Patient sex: M
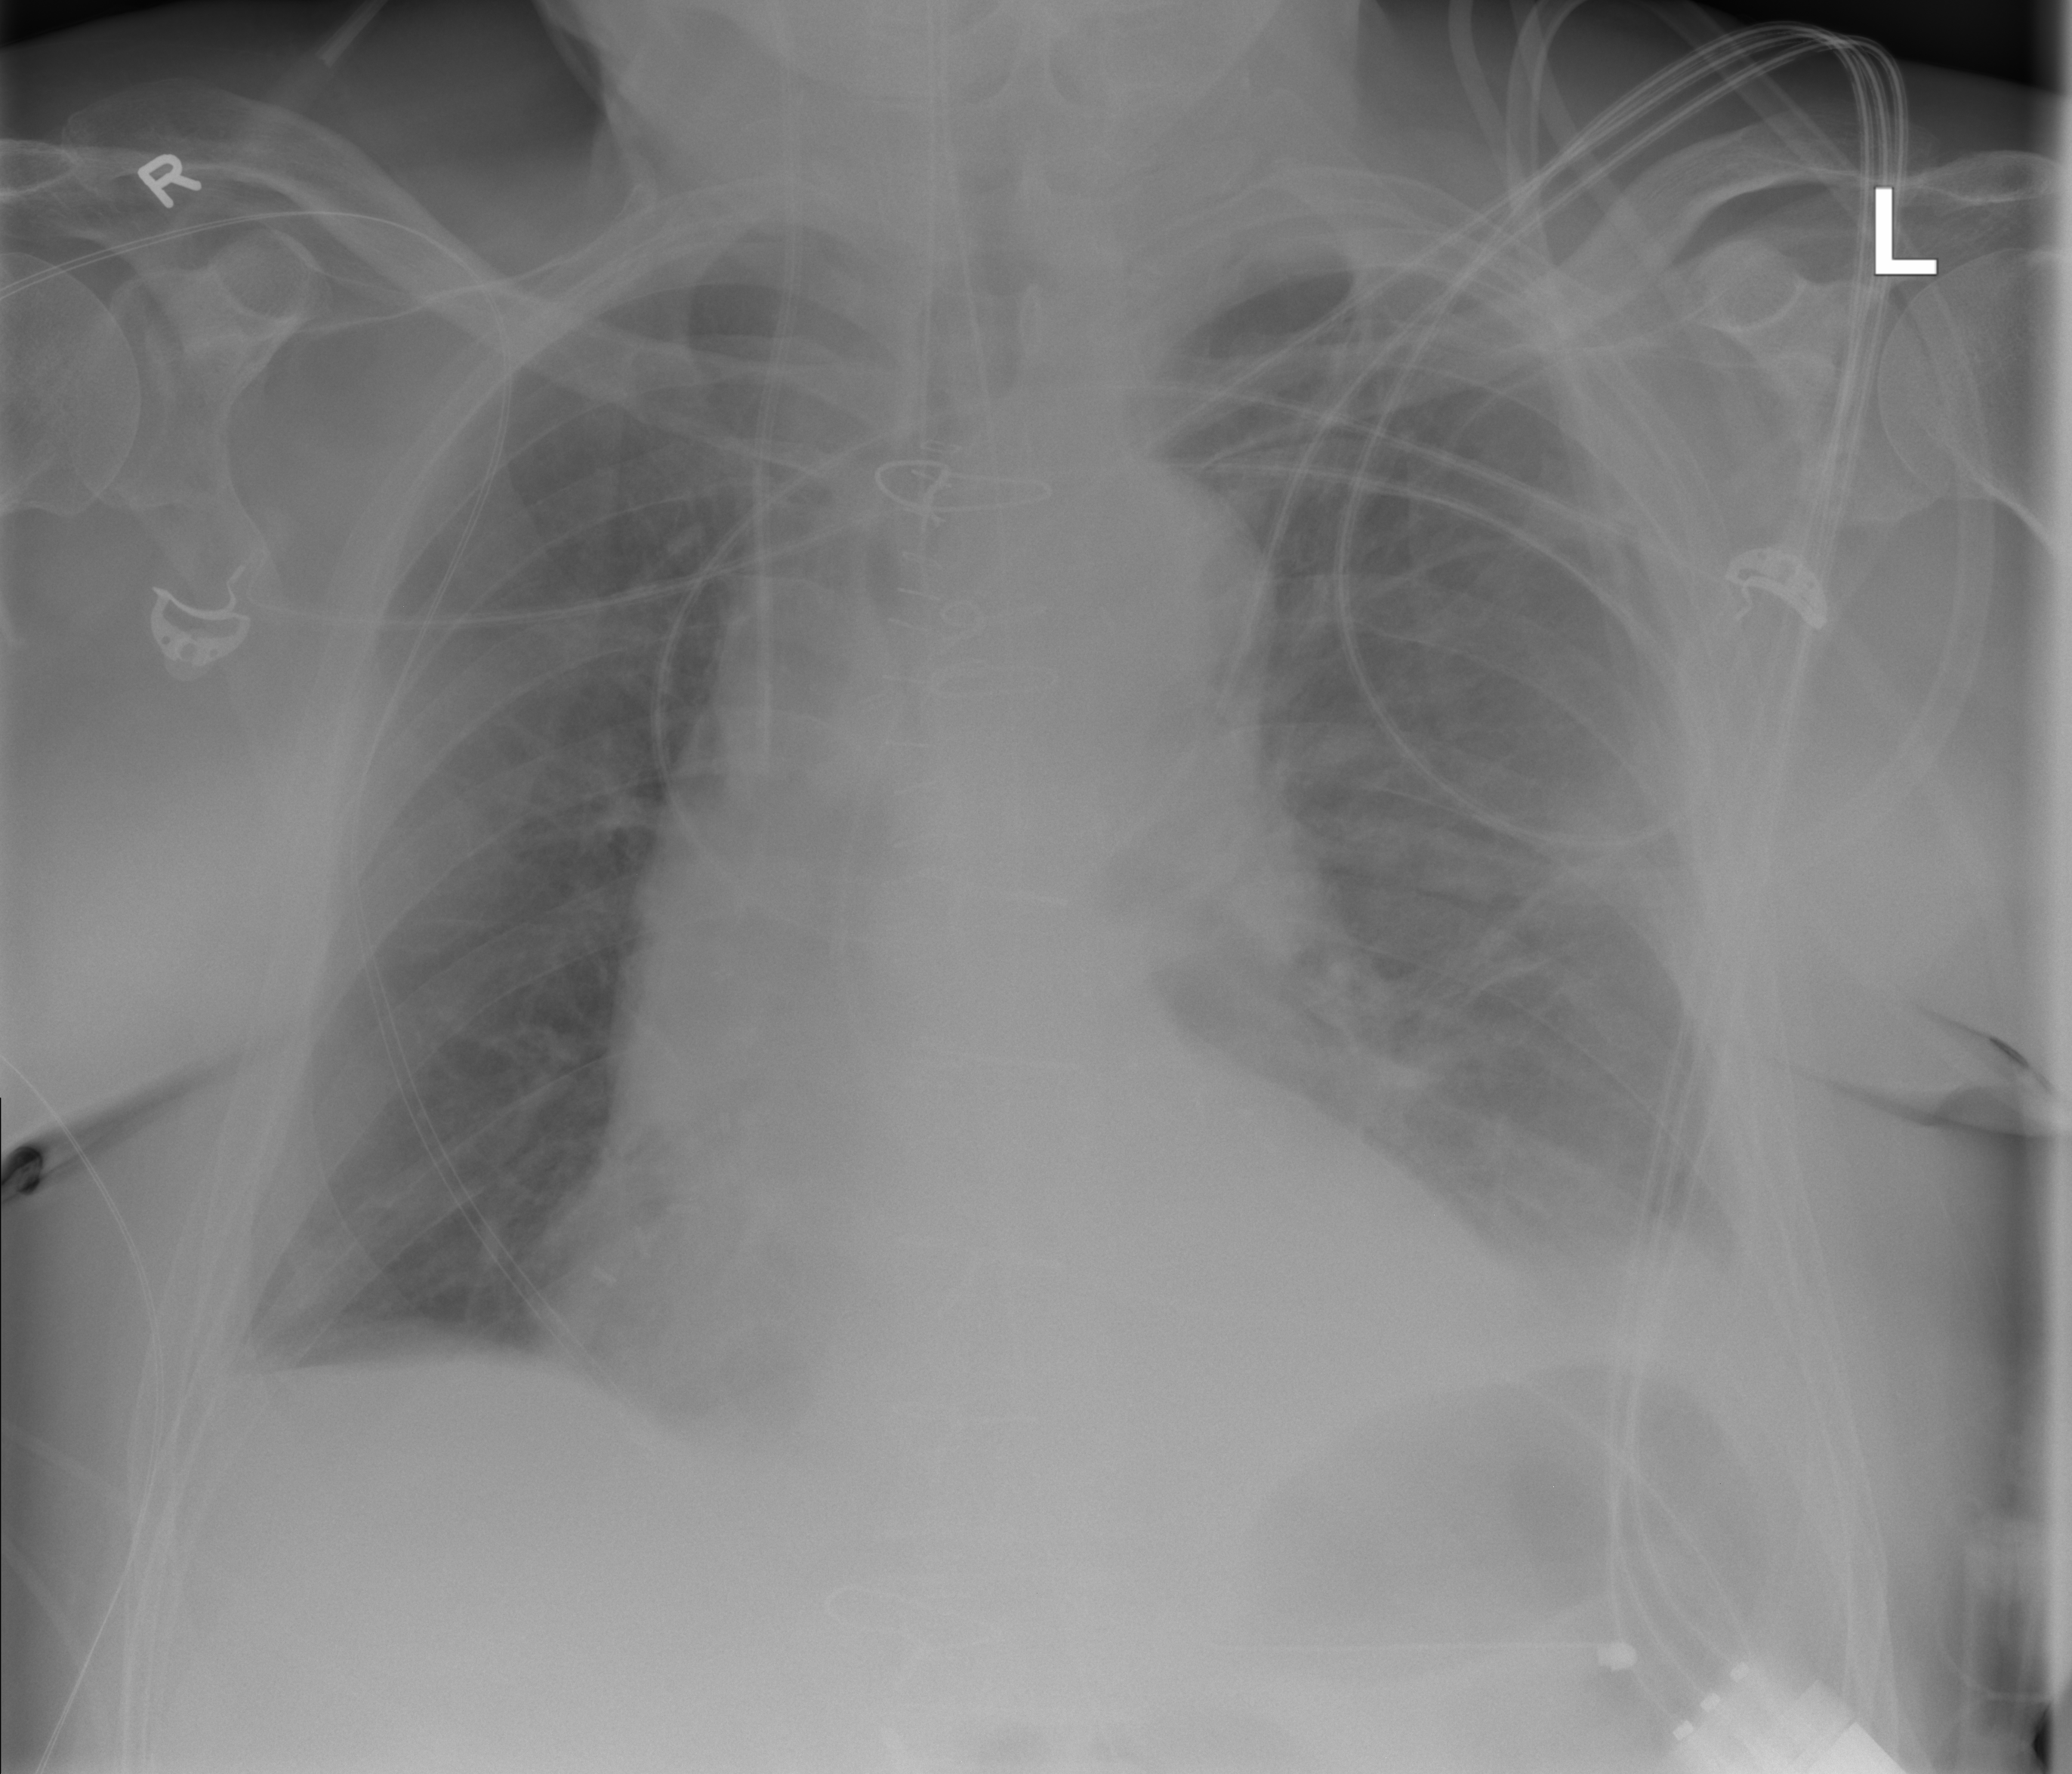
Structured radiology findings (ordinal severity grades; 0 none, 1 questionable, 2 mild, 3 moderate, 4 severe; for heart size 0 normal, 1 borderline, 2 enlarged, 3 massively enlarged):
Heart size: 0
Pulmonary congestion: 0
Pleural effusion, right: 0
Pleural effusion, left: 2
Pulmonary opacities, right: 0
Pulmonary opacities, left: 0
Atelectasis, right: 0
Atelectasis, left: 2